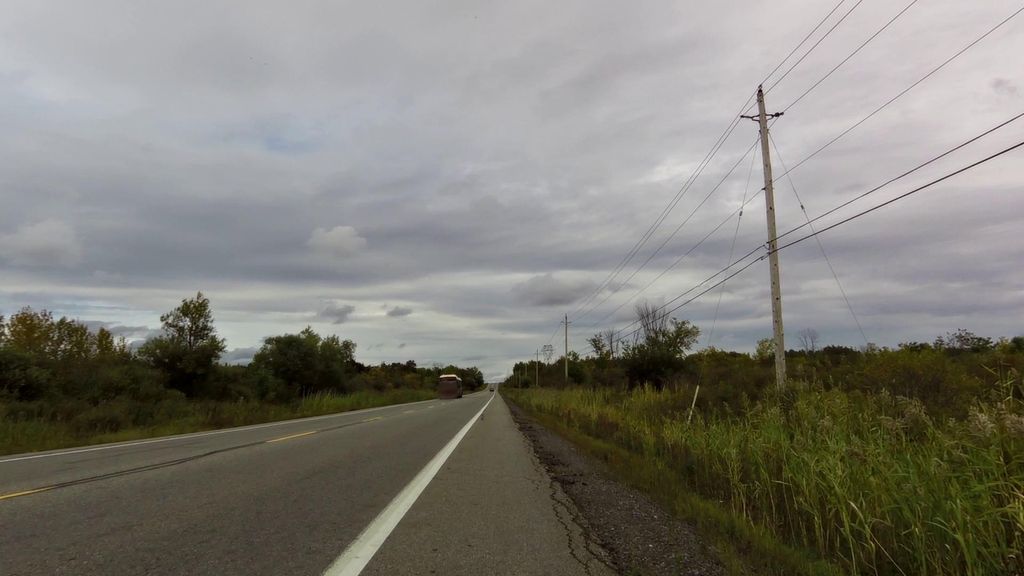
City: ottawa-gatineau